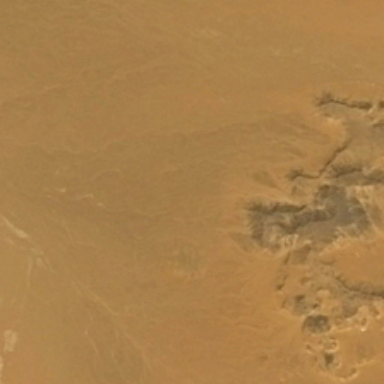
A piece of sand in the desert is like fish scale .